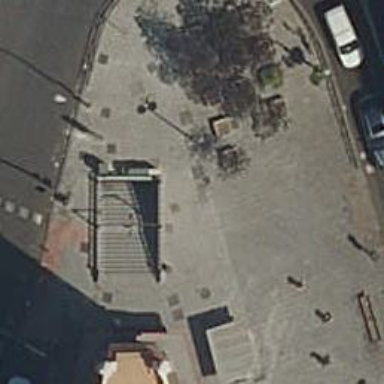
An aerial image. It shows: Subway entrance for railway system.